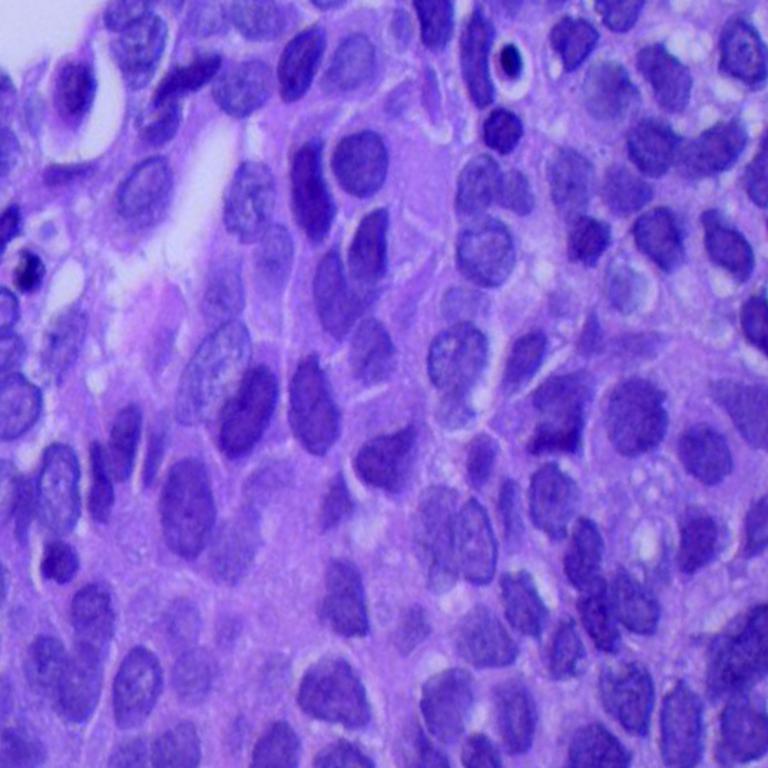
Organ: lung
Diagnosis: squamous carcinomas